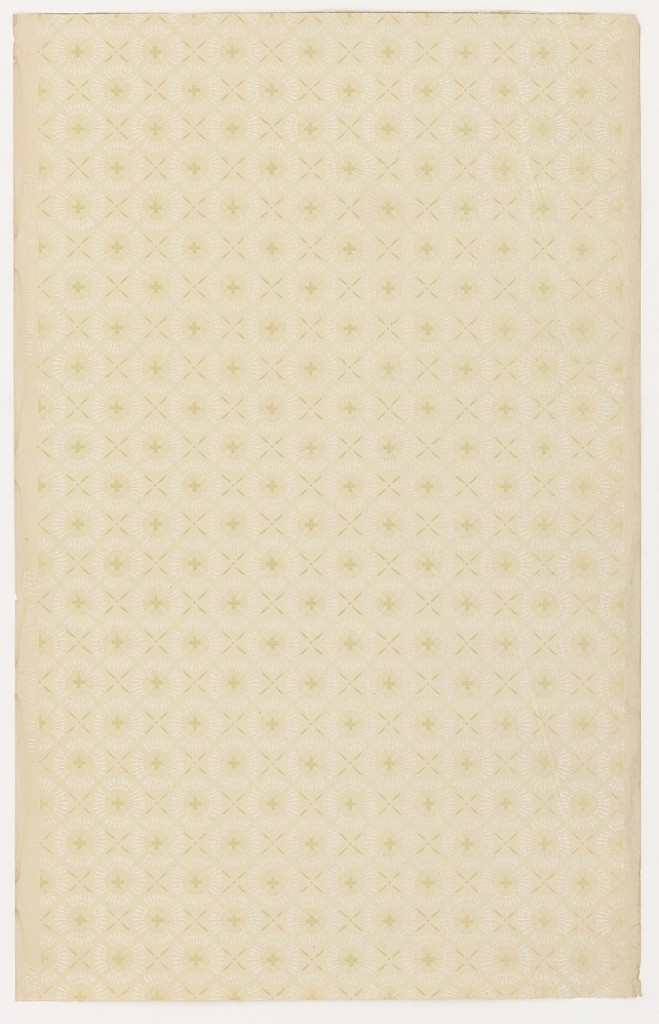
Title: Ceiling paper
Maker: Wallace Wall-Paper Co., Cortland, New York
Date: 1905–1915
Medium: Machine-printed paper, liquid mica
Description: Trellis pattern with small, diamond-shaped cells containing crosses which emanate a round border of white rays. Pattern printed in white and gold on khaki ground.